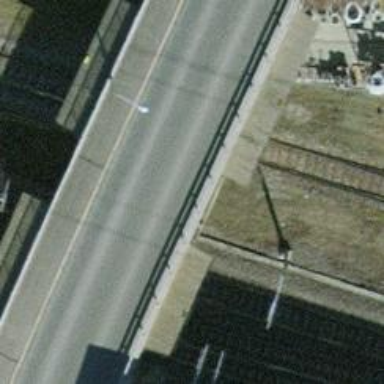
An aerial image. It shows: Railway switch.